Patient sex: M
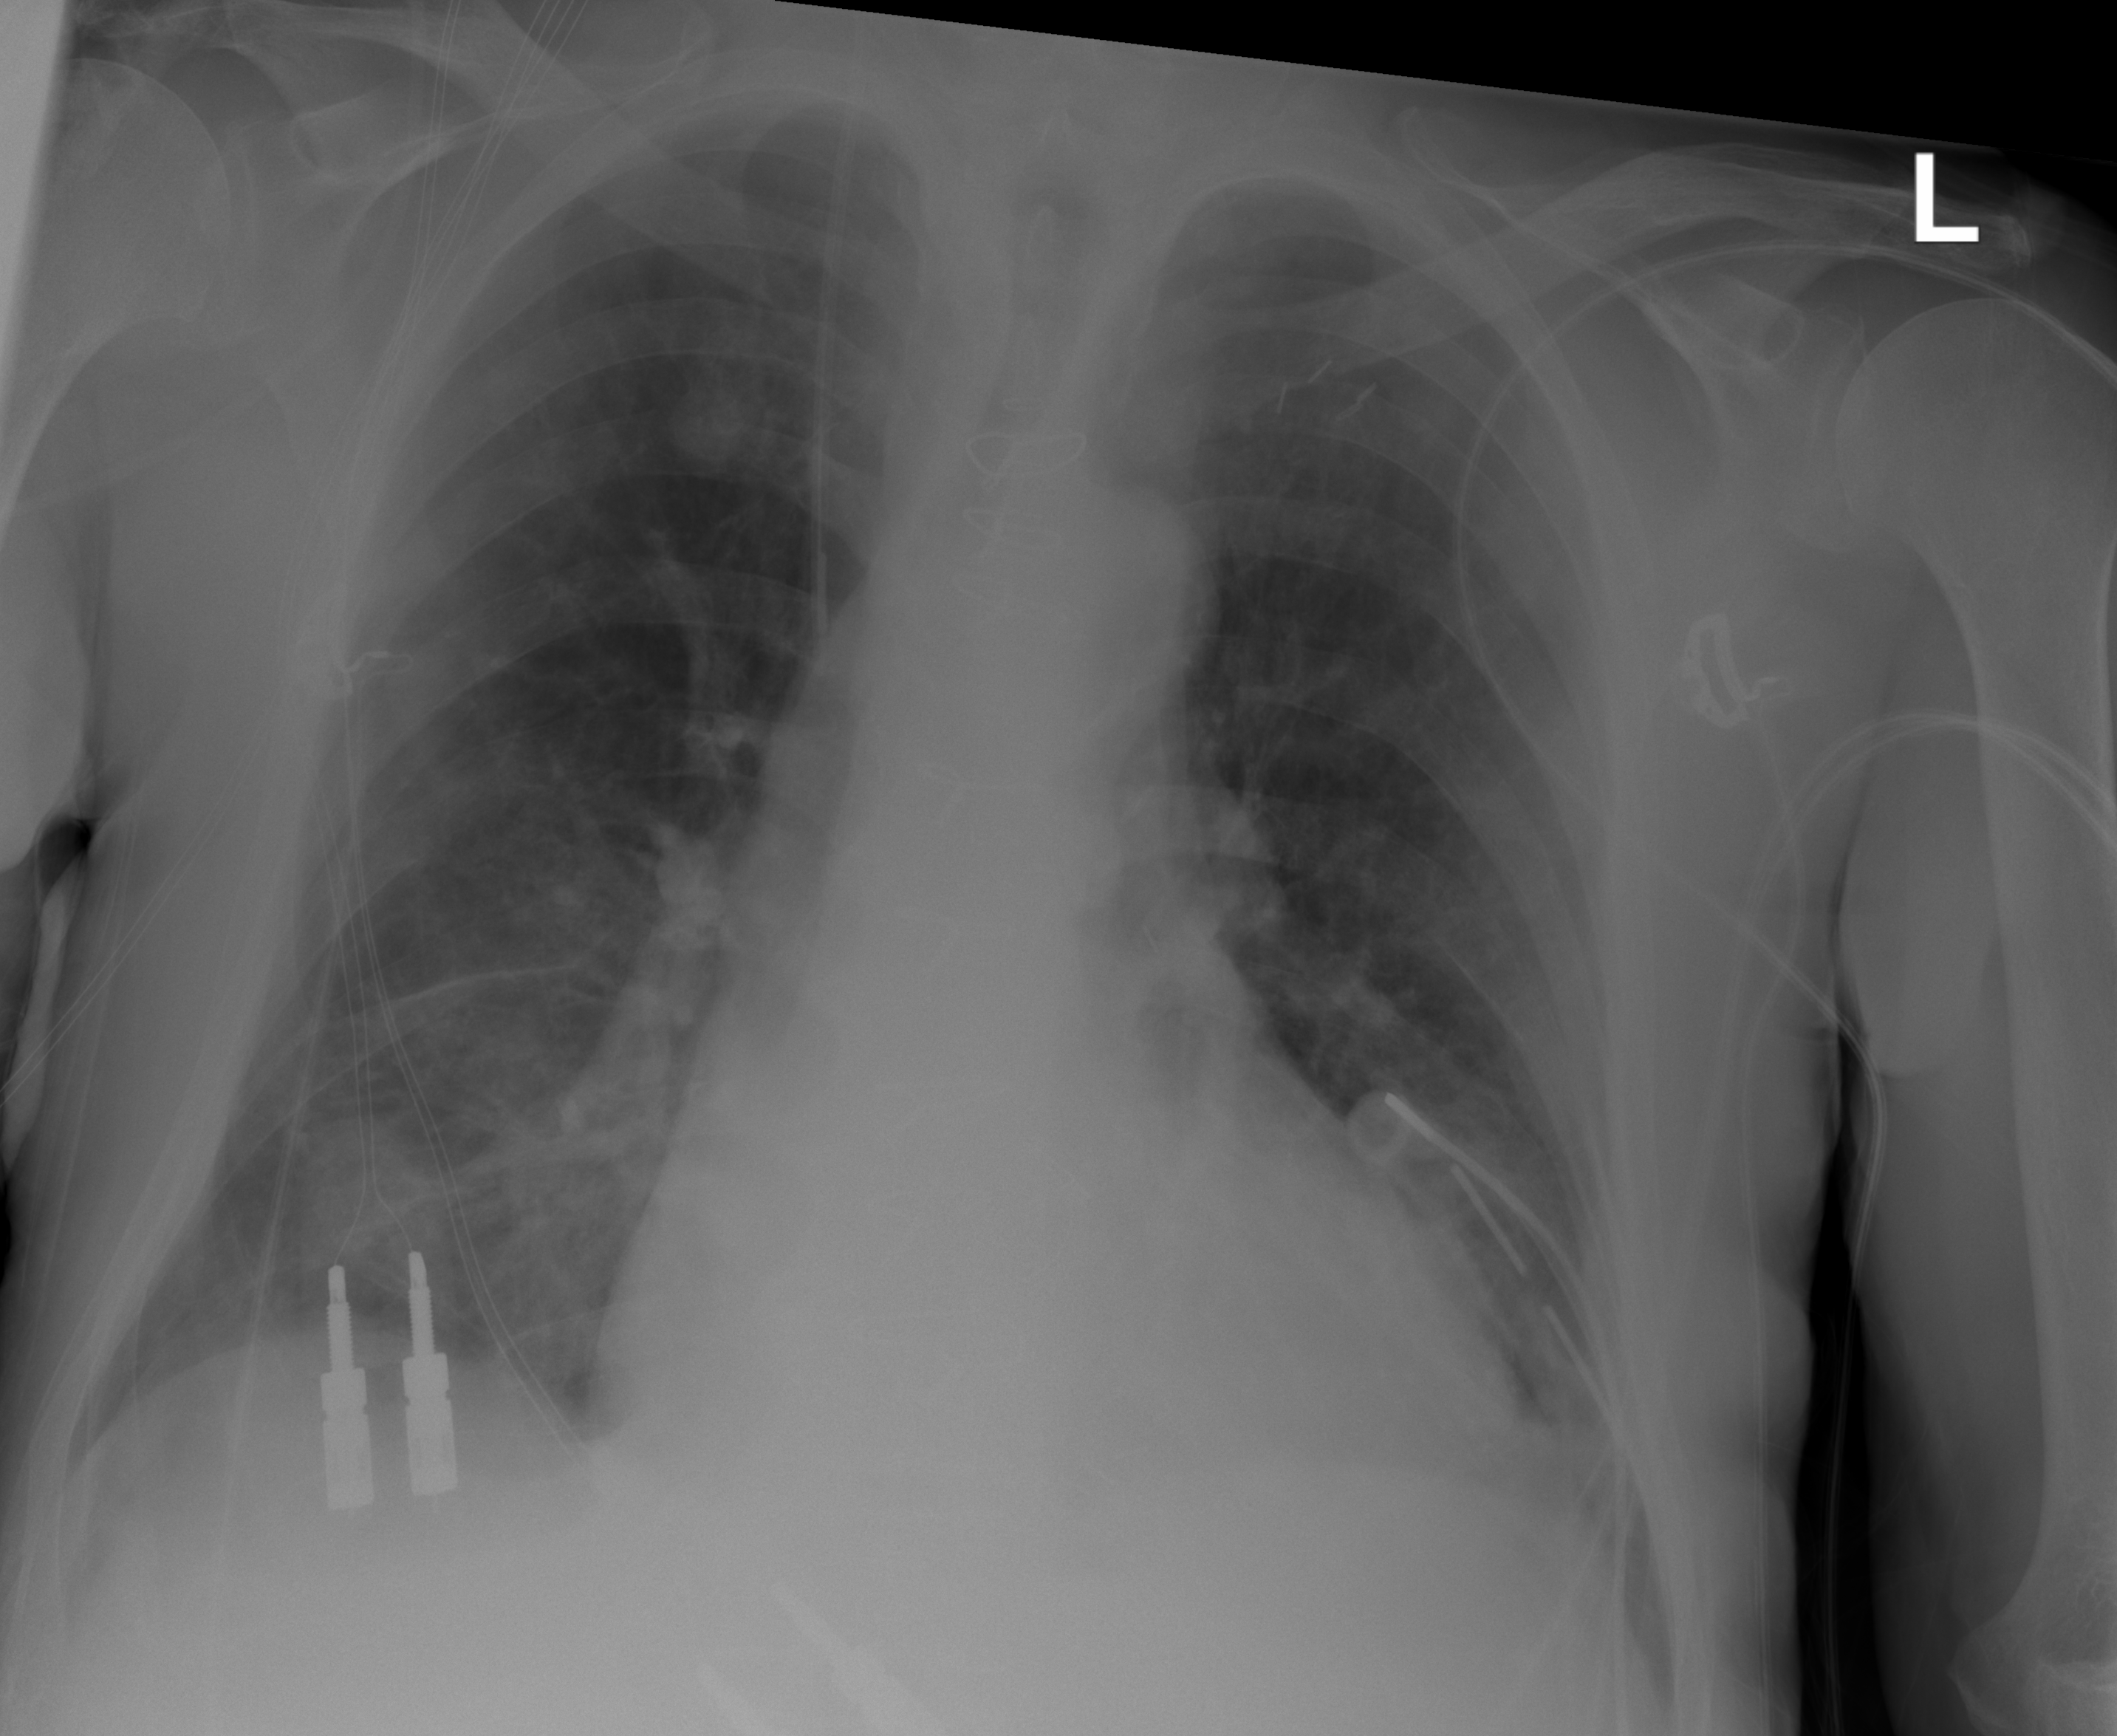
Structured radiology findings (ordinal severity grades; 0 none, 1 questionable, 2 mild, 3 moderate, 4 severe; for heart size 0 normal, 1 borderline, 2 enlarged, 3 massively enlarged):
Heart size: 2
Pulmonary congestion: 0
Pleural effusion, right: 0
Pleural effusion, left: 0
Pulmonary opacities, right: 2
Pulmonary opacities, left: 0
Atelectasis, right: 2
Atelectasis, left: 2